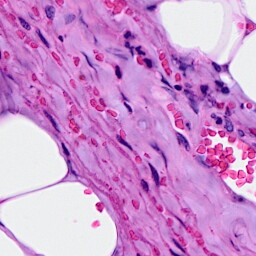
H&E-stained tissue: Breast